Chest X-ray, PA view. Patient: 66 years old, sex M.
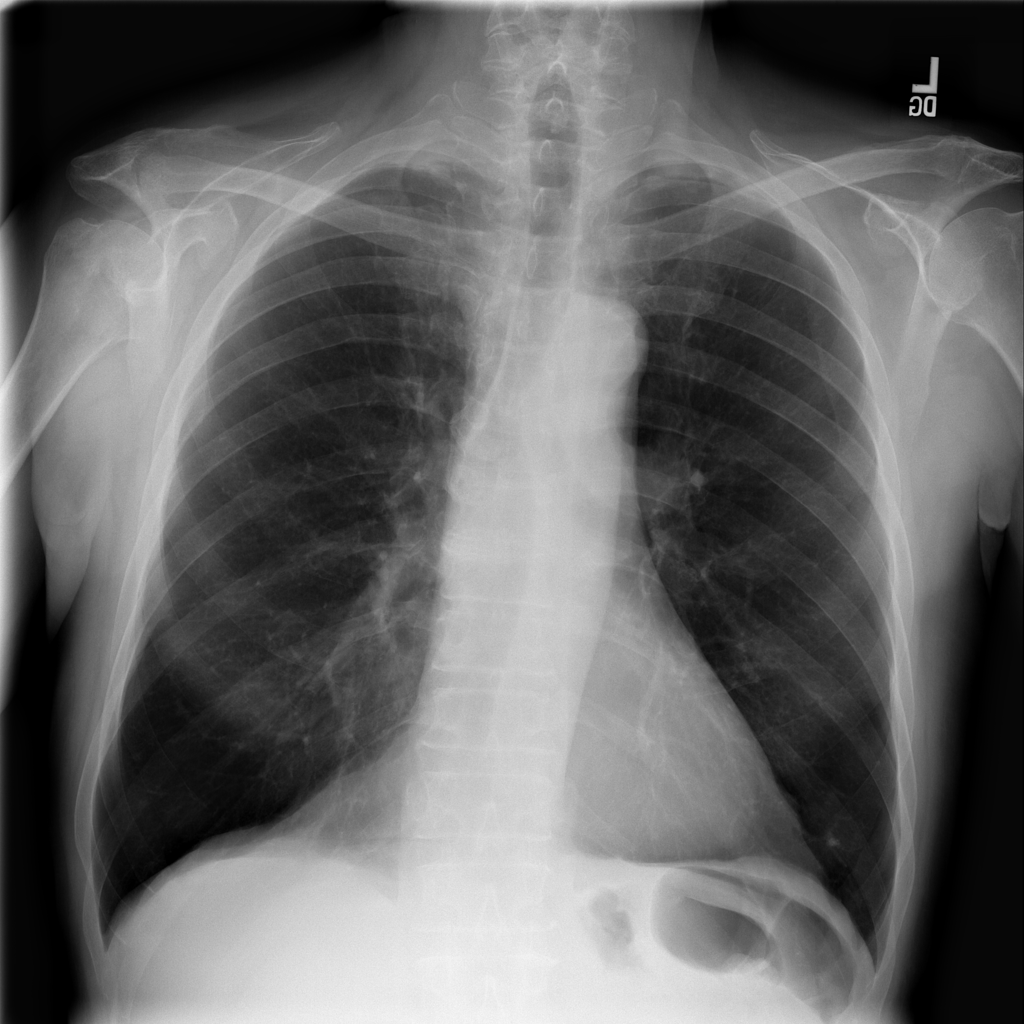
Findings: Pleural_Thickening